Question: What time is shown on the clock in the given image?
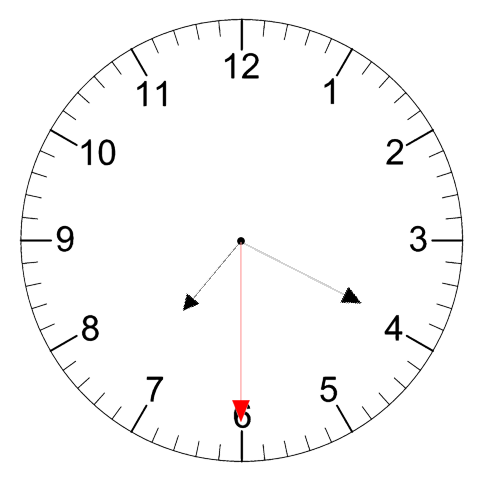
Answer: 07:19:30